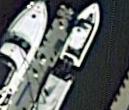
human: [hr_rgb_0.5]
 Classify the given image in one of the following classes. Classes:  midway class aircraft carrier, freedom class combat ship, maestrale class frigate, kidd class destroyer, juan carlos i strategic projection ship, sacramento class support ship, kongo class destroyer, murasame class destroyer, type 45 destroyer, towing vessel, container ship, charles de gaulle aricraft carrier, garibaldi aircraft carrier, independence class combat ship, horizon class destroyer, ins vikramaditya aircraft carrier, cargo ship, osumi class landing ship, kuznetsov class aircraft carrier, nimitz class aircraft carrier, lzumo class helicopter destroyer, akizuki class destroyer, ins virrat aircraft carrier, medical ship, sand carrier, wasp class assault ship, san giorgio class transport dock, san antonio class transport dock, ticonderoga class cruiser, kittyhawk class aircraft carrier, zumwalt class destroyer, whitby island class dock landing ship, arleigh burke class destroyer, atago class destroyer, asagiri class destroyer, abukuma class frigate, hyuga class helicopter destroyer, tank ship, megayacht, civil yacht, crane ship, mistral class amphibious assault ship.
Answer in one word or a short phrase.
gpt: Civil yacht